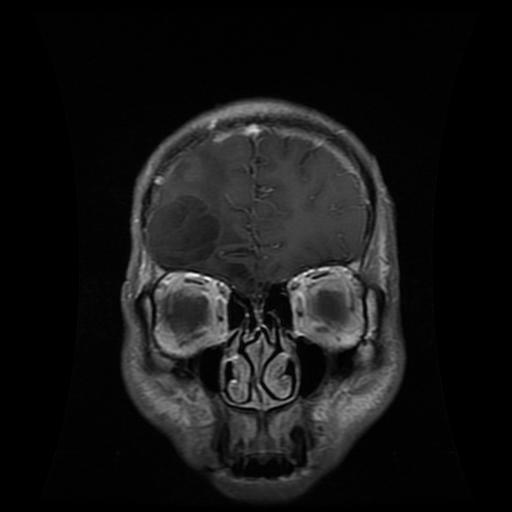
Label: glioma